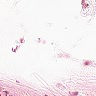
Metastatic tissue present: no